Interaction volume radius: 10 \u00c5
Interaction volume height: 10 \u00c5
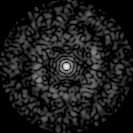
Disorder parameter: 0.8164